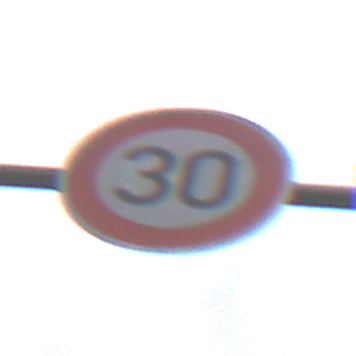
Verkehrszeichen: Geschwindigkeit30
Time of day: Midday
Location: Outdoor (Suburban)
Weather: Overcast
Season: NotSpecified
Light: Natural